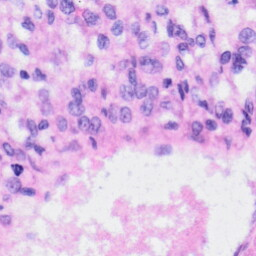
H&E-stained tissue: Liver